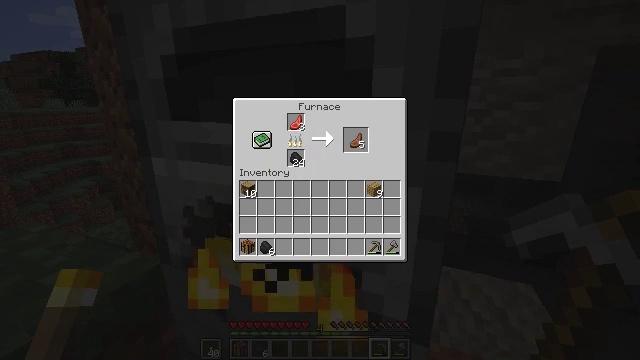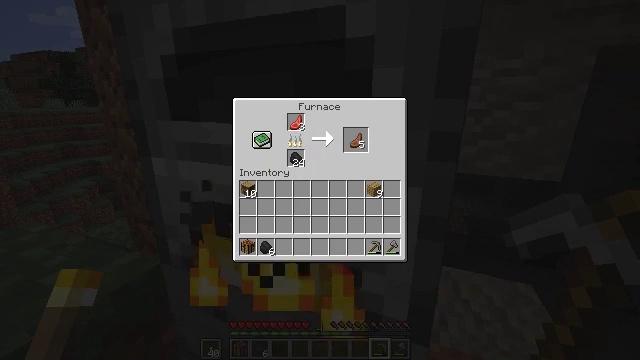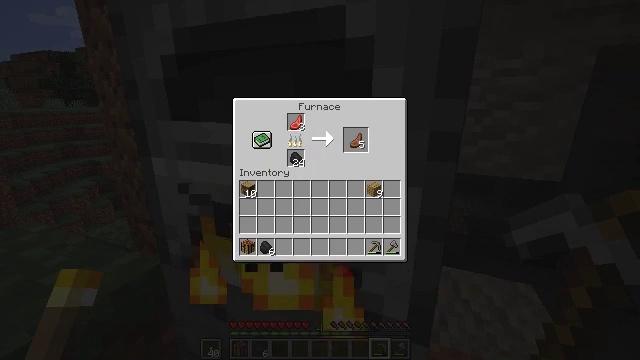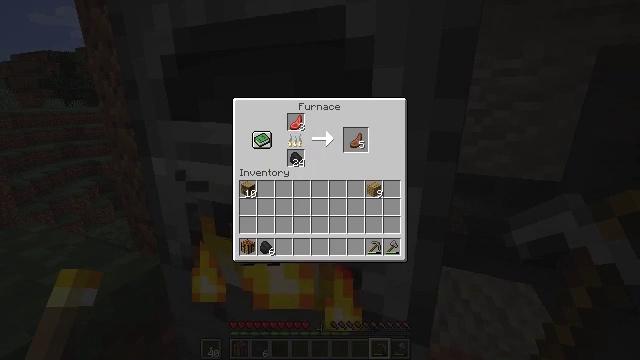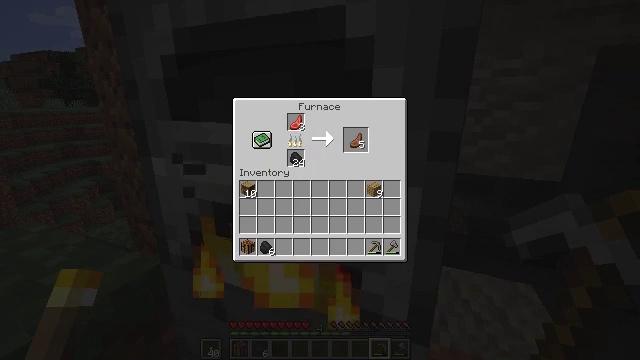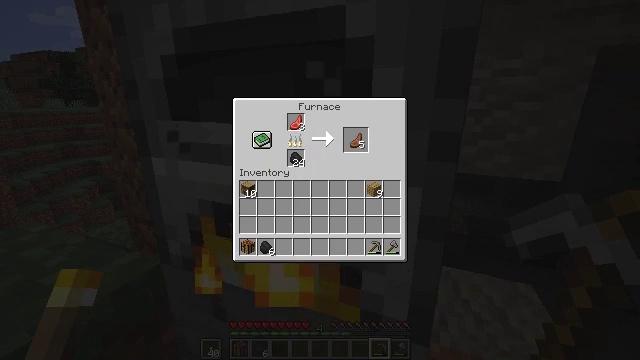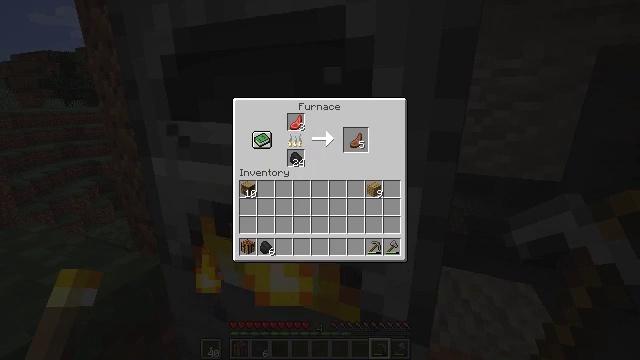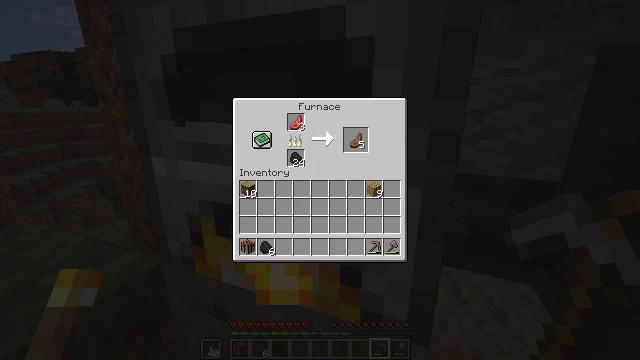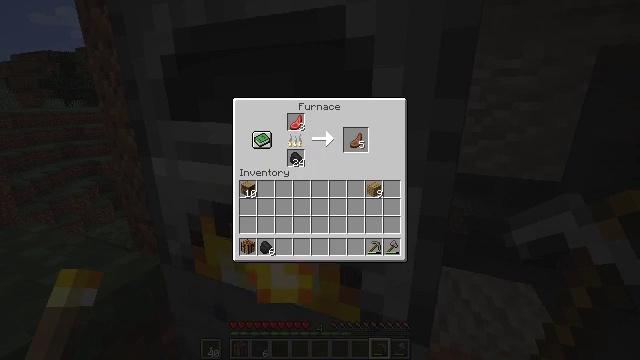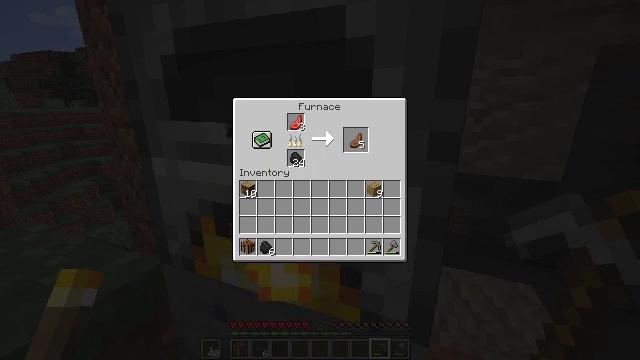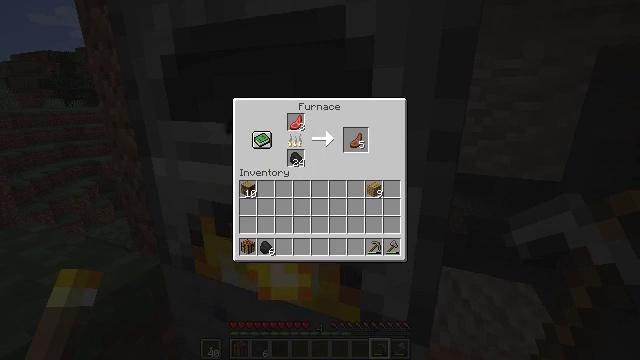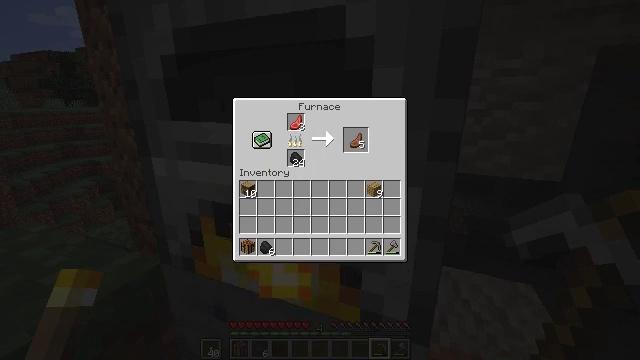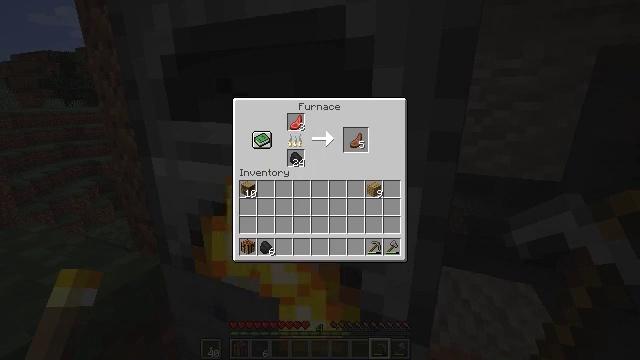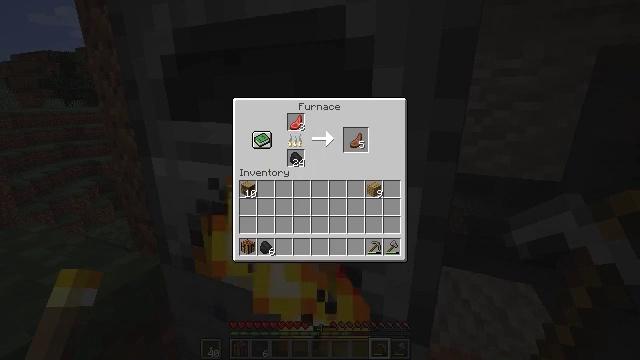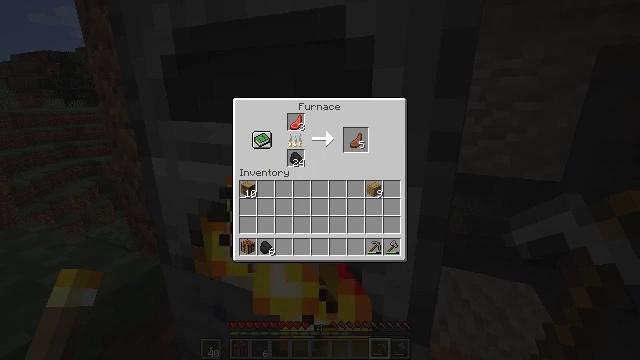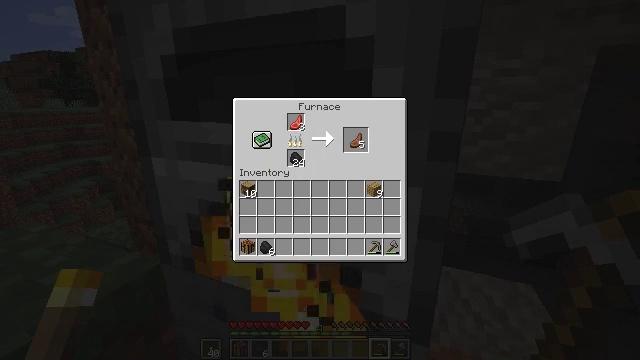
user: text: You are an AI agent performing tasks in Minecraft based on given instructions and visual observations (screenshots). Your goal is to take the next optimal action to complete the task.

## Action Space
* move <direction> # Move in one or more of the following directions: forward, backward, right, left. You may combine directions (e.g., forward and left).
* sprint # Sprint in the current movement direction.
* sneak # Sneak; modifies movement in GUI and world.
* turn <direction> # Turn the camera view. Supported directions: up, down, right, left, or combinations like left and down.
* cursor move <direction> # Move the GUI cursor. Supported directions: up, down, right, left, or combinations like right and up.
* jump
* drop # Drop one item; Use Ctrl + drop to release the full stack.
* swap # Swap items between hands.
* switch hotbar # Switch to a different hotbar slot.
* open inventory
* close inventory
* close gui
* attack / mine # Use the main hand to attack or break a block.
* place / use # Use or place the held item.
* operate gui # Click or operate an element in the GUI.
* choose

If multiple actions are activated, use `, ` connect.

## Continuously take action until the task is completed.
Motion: motion action
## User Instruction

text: Obtain cooked mutton by cooking raw mutton in a furnace.
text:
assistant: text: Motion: sneak
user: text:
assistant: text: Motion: sneak
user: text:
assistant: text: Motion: sneak
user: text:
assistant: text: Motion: sneak
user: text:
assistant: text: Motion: sneak
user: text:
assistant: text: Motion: sneak
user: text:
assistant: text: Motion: sneak
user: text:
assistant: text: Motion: sneak
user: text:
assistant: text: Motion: sneak
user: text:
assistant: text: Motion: sneak
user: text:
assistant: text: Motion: sneak
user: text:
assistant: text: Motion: sneak
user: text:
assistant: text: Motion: sneak
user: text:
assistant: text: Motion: sneak
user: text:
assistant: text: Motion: sneak
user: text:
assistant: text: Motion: sneak
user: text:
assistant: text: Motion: sneak
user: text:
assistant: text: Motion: sneak
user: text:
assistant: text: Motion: sneak
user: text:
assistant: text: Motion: sneak
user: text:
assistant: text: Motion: sneak
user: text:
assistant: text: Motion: sneak
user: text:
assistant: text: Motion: sneak
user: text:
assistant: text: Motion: sneak
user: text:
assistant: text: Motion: sneak
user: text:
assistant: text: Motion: sneak
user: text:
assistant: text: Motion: sneak, cursor move up
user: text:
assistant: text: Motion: sneak
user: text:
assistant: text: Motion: sneak, operate gui
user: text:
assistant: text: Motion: sneak, operate gui